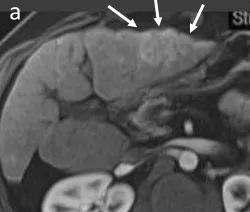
Initial MRI showing multiple hypervascular lesions and no macrovascular tumoral invasion: a main lesion (6 cm in diameter) with late washout on portal phase and slightly hyperintense T2 in the left lobe, and multiple smaller lesions in the right lobe. Sequence T1 with injection (arterial phase): main lesion in the left lobe.
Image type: radiology (mri)